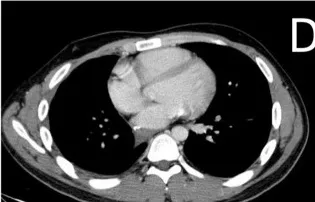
(D) Three Months Post-Right Lung Lobectomy. Imaging showed postoperative changes in the right lung with no abnormal density observed.
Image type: radiology (ct)